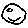
Label: smiley face